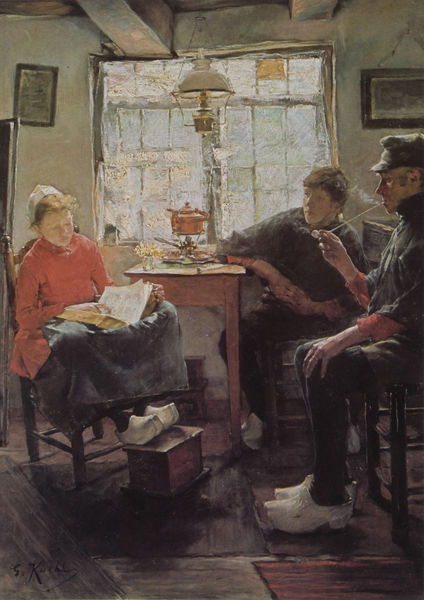
Titel: Sonntagnachmittag in Holland
Künstler: Gotthard Kuehl
Standort: München
Institution: Bayerische Staatsgemäldesammlungen, Neue Pinakothek
Schlagwörter: blau, blätter, dunkel, hand, laub, mann, schatten, weiß, frauen, menschen, mädchen, ocker, sitzen, fenster, frau, grau, hell, holz, hut, kleid, lampe, licht, männer, raum, schwarz, stuhl, stühle, tisch, tür, zimmer, rot, beige, haube, rock, teppich, hemd, hose, jacke, wand, geschichte, stehen, bild, holland, innenraum, niederlande, portrait, porträt, öl, norden, rauch, sonne, boden, interieur, realismus, sitzend, drei, familie, personen, tochter, tal, genre, bilder, bilderrahmen, wohnzimmer, lampenschirm, naturalismus, schuhe, fischer, schiffer, warm, nebel, idylle, hocker, schemel, sepia, ölgemälde, diele, pfeife, rauchen, lesen, balken, stube, teppiche, tee, junge, bauer, buch, kiste, sonnig, küche, öllampe, astloch, rinde, liebermann, pfeiffe, sohn, allemand, holzschuhe, gemütlich, bums, clocks, drei menschen, friesland, gelängt, glocks, holzschuh, klocks, kloks, manieriert, menzel, norddeutschland, ostfriesland, paysans, pfeifenrauch, pipe, sabot, sabots, schiffermütze, stövchen, tekanne